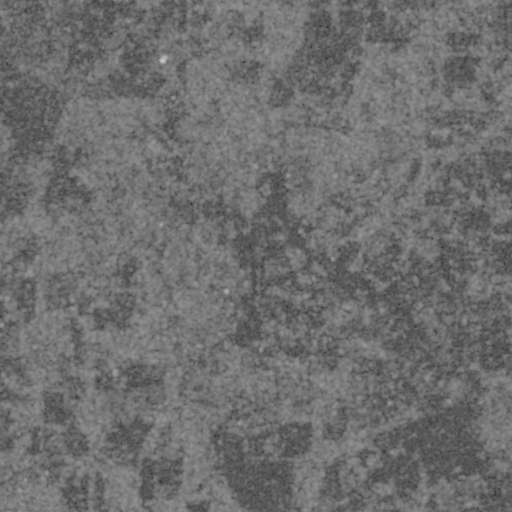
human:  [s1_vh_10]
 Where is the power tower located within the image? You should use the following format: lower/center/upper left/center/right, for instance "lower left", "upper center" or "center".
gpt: The power tower is located in the lower left of the image.
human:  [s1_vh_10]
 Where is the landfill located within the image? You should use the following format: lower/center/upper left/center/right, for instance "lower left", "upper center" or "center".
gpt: There is no landfill in the image.

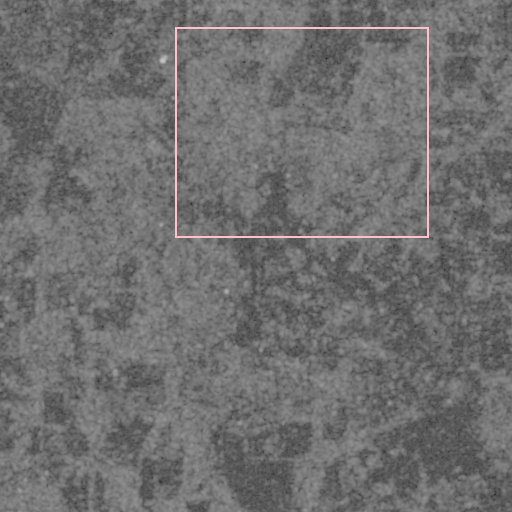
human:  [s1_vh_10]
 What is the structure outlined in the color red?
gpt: There is no red outline.
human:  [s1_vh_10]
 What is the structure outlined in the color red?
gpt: There is no structure outlined in red.